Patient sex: M
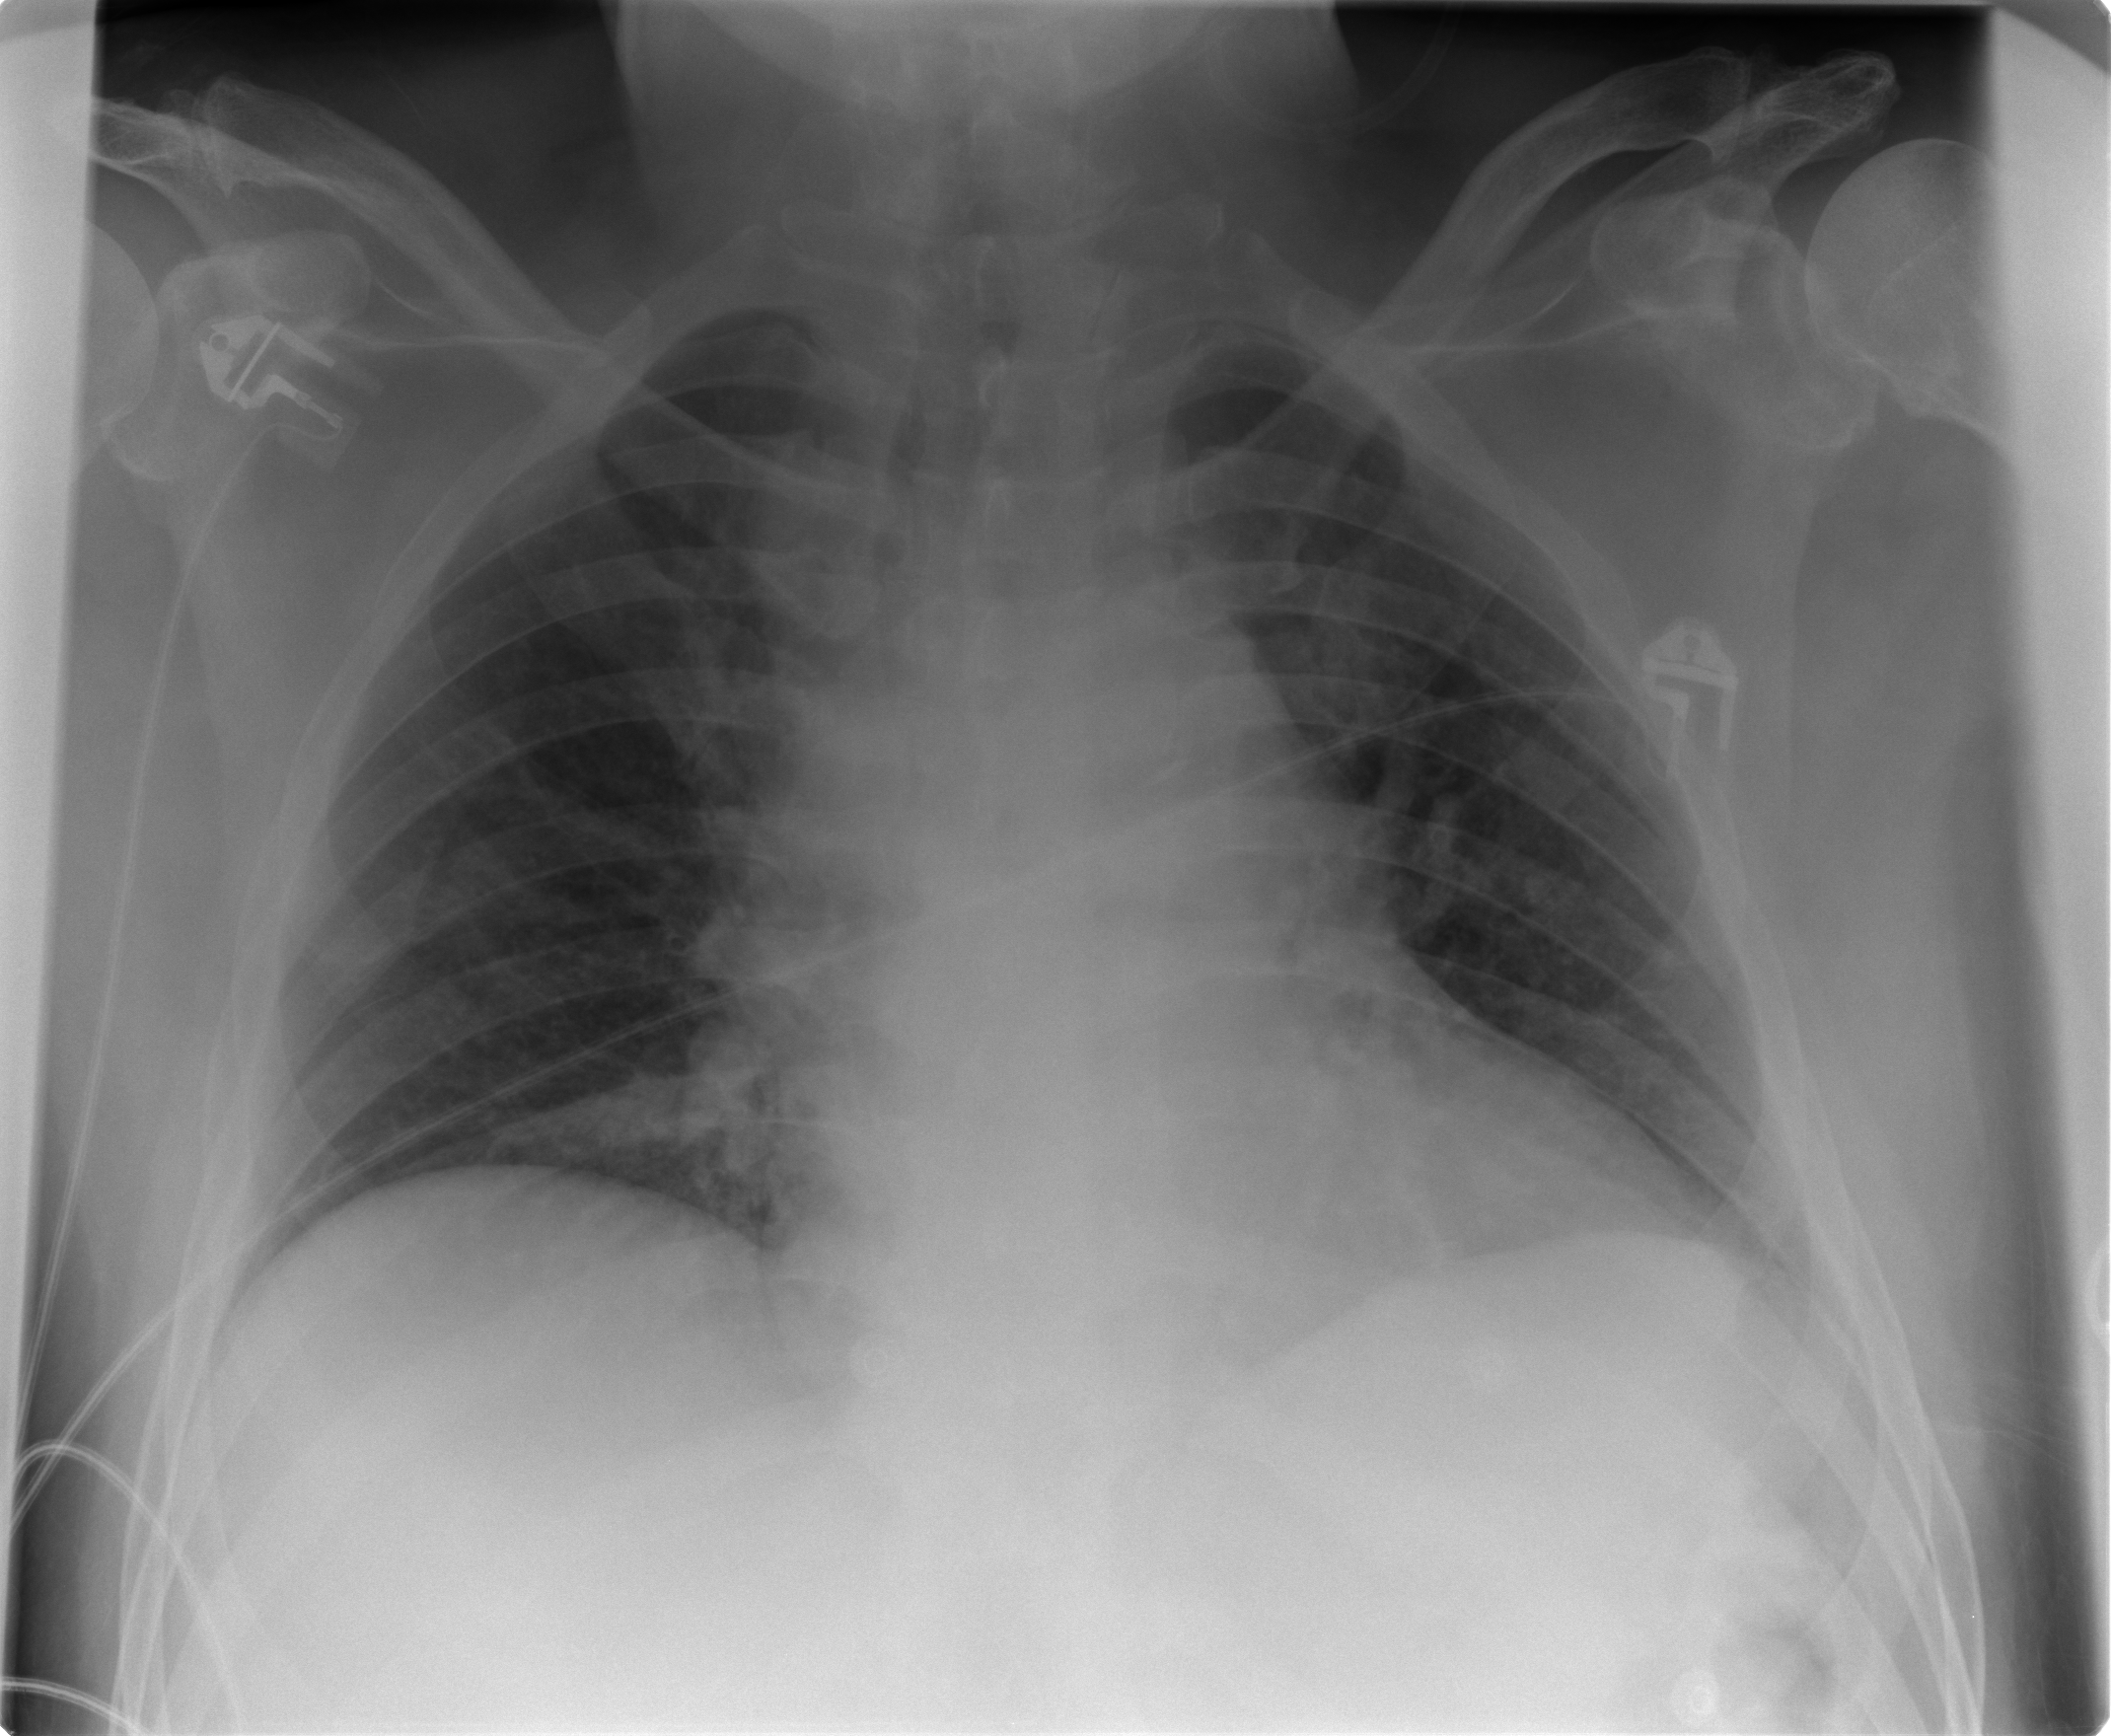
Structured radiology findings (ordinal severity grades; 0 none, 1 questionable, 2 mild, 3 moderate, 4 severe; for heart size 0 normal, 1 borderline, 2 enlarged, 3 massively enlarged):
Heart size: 2
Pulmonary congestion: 2
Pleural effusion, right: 0
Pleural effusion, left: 0
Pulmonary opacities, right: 0
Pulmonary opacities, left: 0
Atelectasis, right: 0
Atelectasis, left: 0